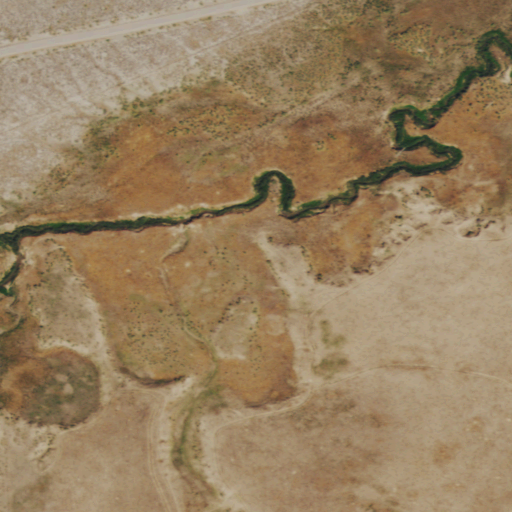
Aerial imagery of valley in Wyoming named Spring Draw containing shrub, woody wetlands, grassland, and herbaceous wetlands